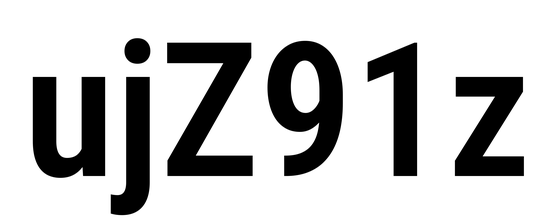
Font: Roboto_Condensed_SemiBold